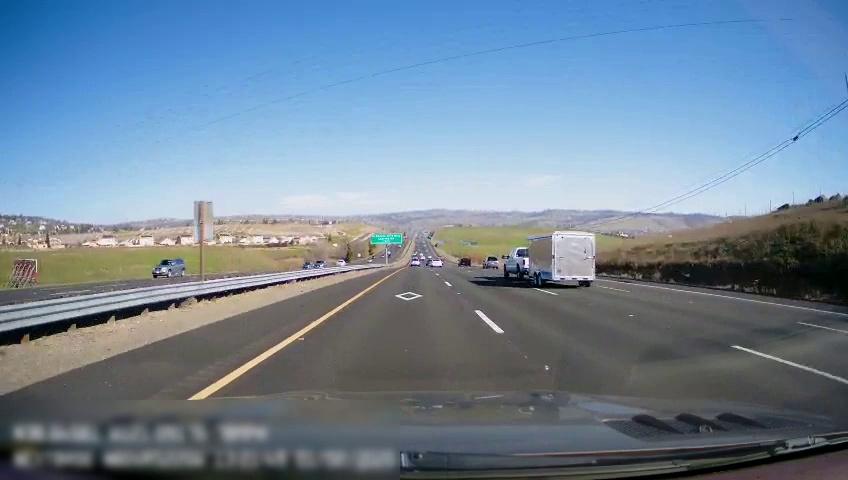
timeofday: Day
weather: Sunny
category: Drivable Space
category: Drivable Space
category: Vehicles | Car
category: Vehicles | Car
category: Vehicles | Other LV
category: Vehicles | Car
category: Vehicles | Truck
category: Vehicles | Other LV
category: Vehicles | Car
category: Lanes | Current Lane
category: Lanes | Current Lane
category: Lanes | Alternate Lane
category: Lanes | Alternate Lane
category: Lanes | Alternate Lane
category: Lanes | Opposite Lane
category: Lanes | Opposite Lane
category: Traffic | Signs